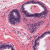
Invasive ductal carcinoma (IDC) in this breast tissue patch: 0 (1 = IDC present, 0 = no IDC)